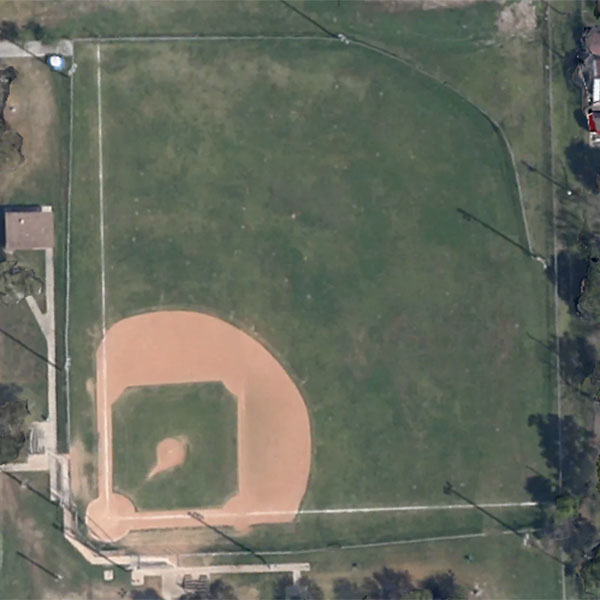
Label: BaseballField